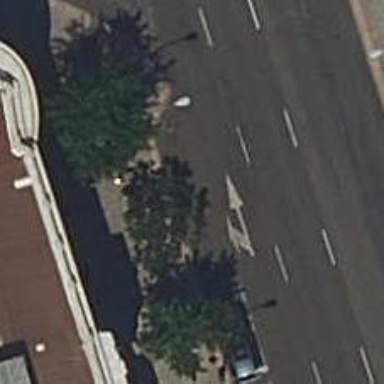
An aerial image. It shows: Taxi stand.